Question: I'm having a problem with my jqplot graph.
'''
<script type="text/javascript" src="/js/jplot/jquery.jqplot.min.js"></script>
<script type="text/javascript" src="/js/jplot/plugins/jqplot.dateAxisRenderer.min.js"></script>
<script type="text/javascript" >
$(document).ready(function(){
var data = [["25 August 2002", 299.75],["02 September 2002", 1511.22],["02 October 2002", 1967.00],["01 November 2002", 2335.80],["02 December 2002", 2008.15],["02 January 2003", 4579.52],["02 February 2003", 5253.98],["07 March 2003", 5491.12],["01 April 2003", 8937.26],["08 May 2003", 16520.95],["01 June 2003", 13725.03],["01 July 2003", 22800.12],["11 August 2003", 34828.20],["01 September 2003", 48176.53],["01 October 2003", 57216.98],["01 November 2003", 45644.96],["01 December 2003", 50927.94],["01 January 2004", 51279.52],["01 February 2004", 41711.34],["01 March 2004", 49790.00],["01 April 2004", 49686.61],["01 May 2004", 40634.78],["22 August 2004", 16889.98],["01 September 2004", 41684.68],["29 June 2006", 151.55],["25 March 2008", 469.75],["17 July 2008", 159.90],["04 August 2008", 719.55],["11 December 2009", 94.00],["01 December 2010", 449.95],["01 April 2011", 449.95],["01 June 2012", 4529.40]];
var plot1 = $.jqplot('chartdiv', [data],
{
axes:{
yaxis:{
label: 'Subs. Revenue',
tickOptions:{
formatString:'R%.2f'
},
min: 0
},
xaxis:{
label: 'Period',
renderer:$.jqplot.DateAxisRenderer,
tickOptions:{
formatString:'%b-%y'
},
pad: 1.2
}
}
}
)
});
</script>
<div id="chartdiv" style="height:600px;width:1000px; "></div>
'''
When I view the graph, it just shows the xaxis points as "Jan 01", "Jan 02", "Jan 03", etc. Any reason why this is happening?
Attached a img to show whats wrong.

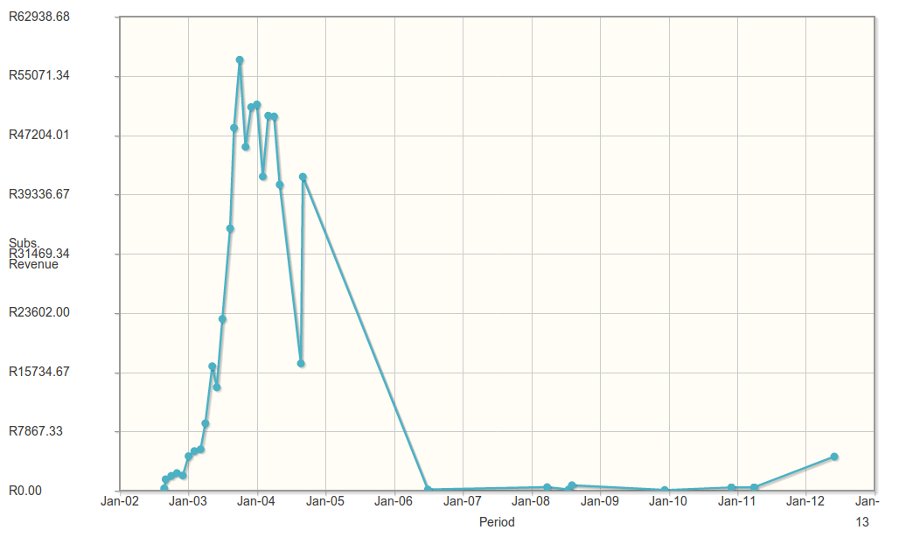
Answer: Considering your comment I think you want '%b-%Y' rather than the '%b-%y'.
<URL>
<URL> You could also notice that the provided code sample shows how to add your custom date format, just use '%Q' as the 'formatString' to see how it works.